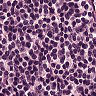
Metastatic tissue present: no